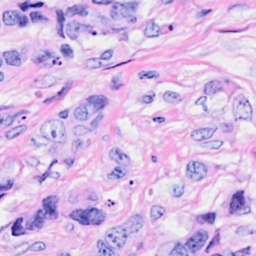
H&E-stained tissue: Breast